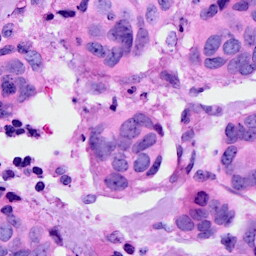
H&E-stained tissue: Breast